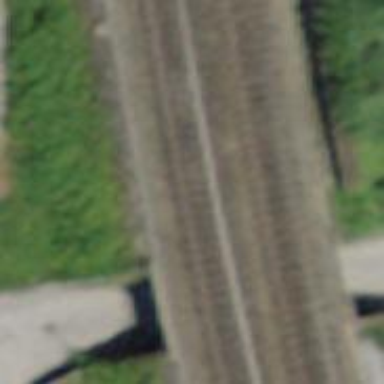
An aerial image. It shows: Railway bridge with electrified contact lines.